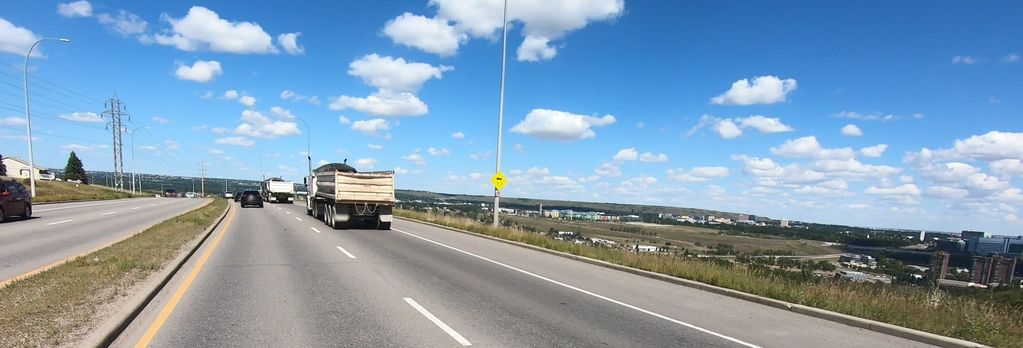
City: calgary